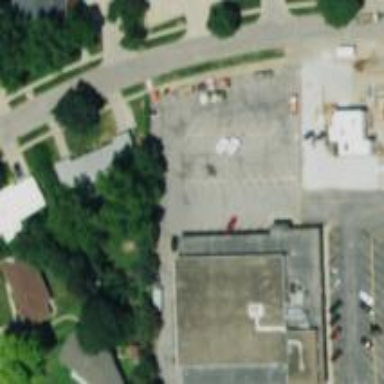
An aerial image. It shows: Commercial building.